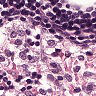
Metastatic tissue present: no